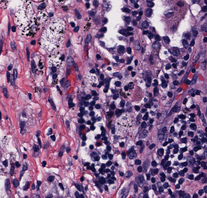
Tumor epithelial tissue: yes
Tumor-associated stroma tissue: yes
Normal tissue: no